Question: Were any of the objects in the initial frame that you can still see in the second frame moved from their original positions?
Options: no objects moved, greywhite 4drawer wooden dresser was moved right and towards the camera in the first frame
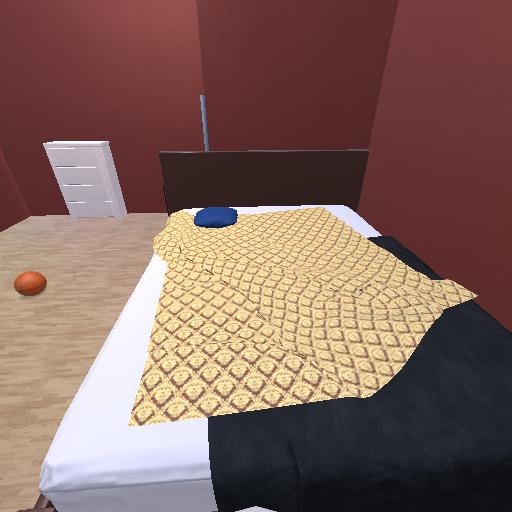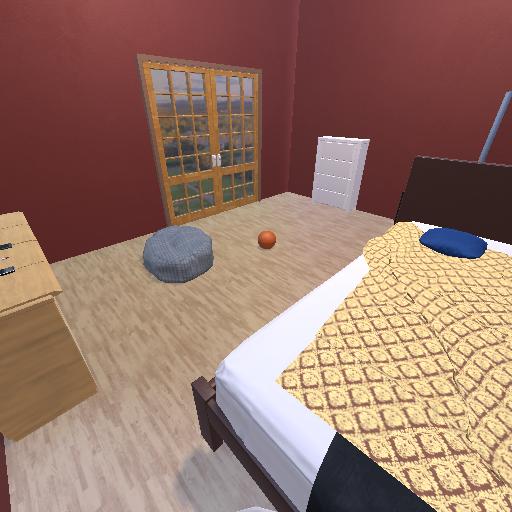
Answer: no objects moved